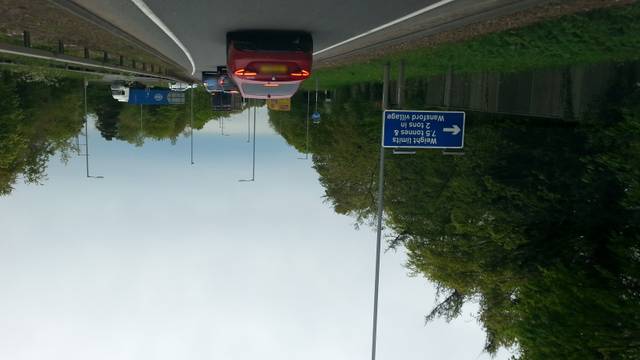
Region: United Kingdom
Coordinates: 52.585, -0.4151